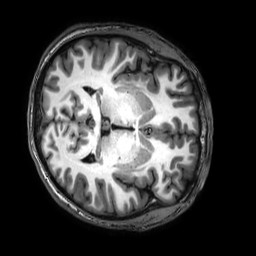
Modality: T1w
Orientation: axial
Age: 24
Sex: male
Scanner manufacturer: philips
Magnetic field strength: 3 T
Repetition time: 0.008205 s
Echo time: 0.003766 s